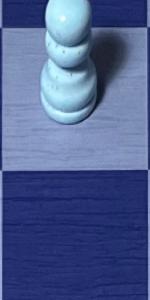
Label: Empty